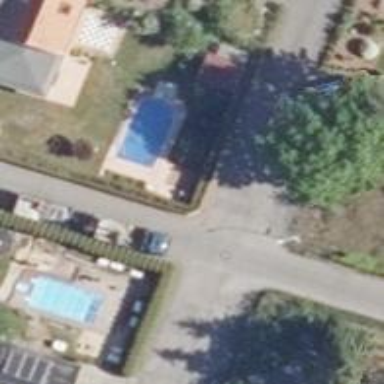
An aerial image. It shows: Residential road with asphalt surface and no sidewalks.